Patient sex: M
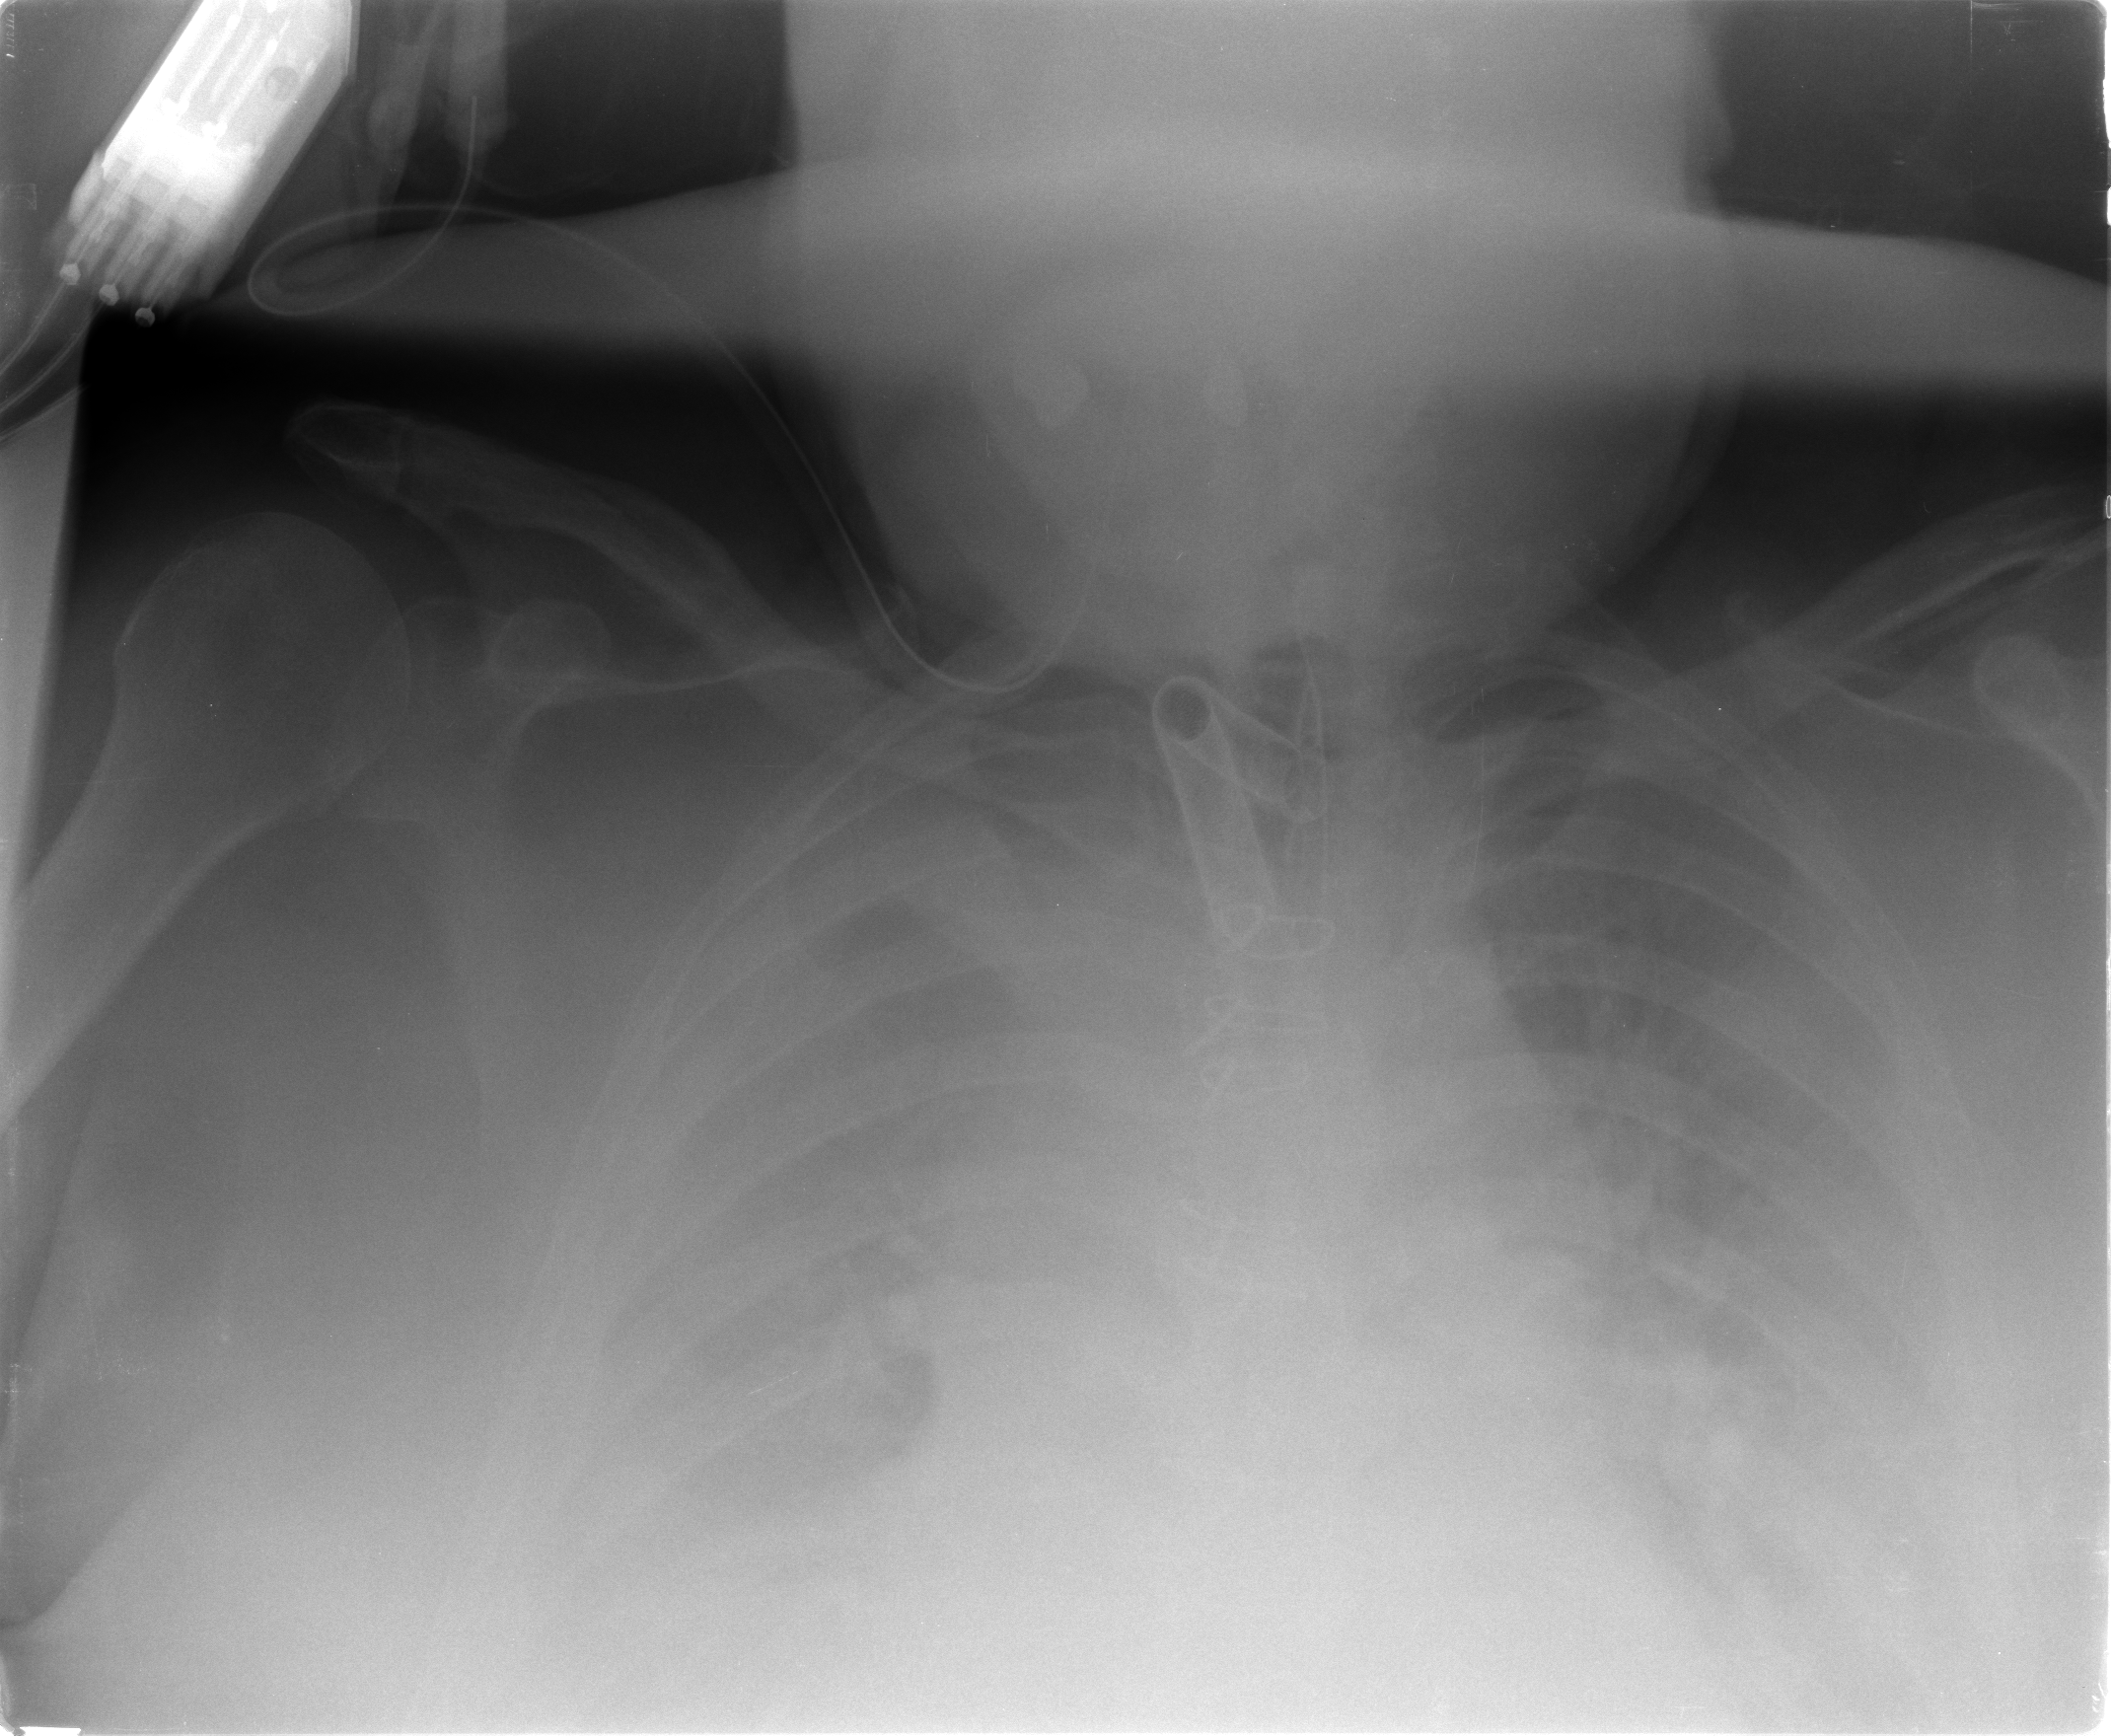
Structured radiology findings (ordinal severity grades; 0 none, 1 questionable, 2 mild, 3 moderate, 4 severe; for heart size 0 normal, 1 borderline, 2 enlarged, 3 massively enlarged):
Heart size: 2
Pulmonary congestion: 3
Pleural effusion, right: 3
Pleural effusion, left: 2
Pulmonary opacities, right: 0
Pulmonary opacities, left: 0
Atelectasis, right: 1
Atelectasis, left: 1